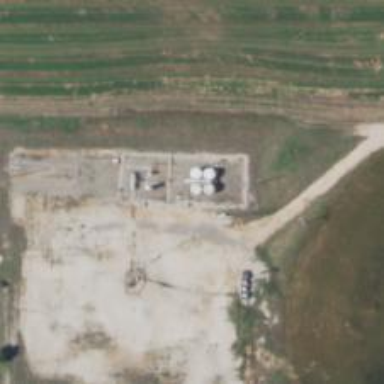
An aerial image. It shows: Storage tank that is man-made.